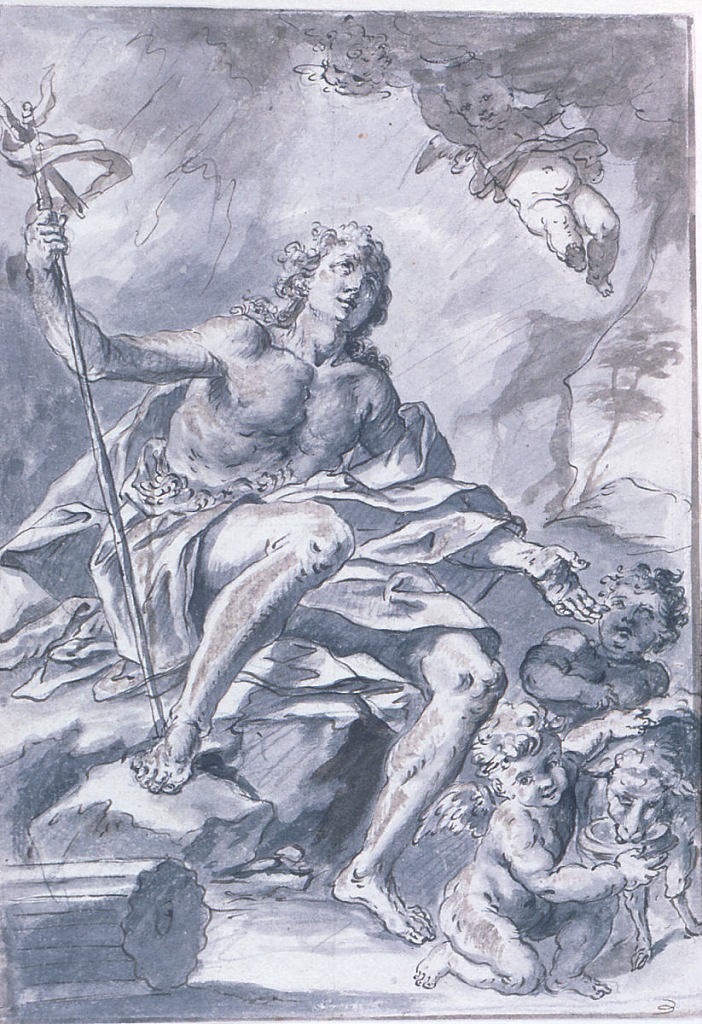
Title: St. John the Baptist
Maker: Francesco Saverio Mergolo, Italian, 1746–1786
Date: ca. 1775
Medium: Brush and wash, pen and ink on paper
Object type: Drawing
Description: Drawing of John the Baptist sitting on a rock.  He holds a staff in his right hand while he stretches out the other and looks up to the skies.  A winged putto flies above and two others surround a lamb at the lower right corner.